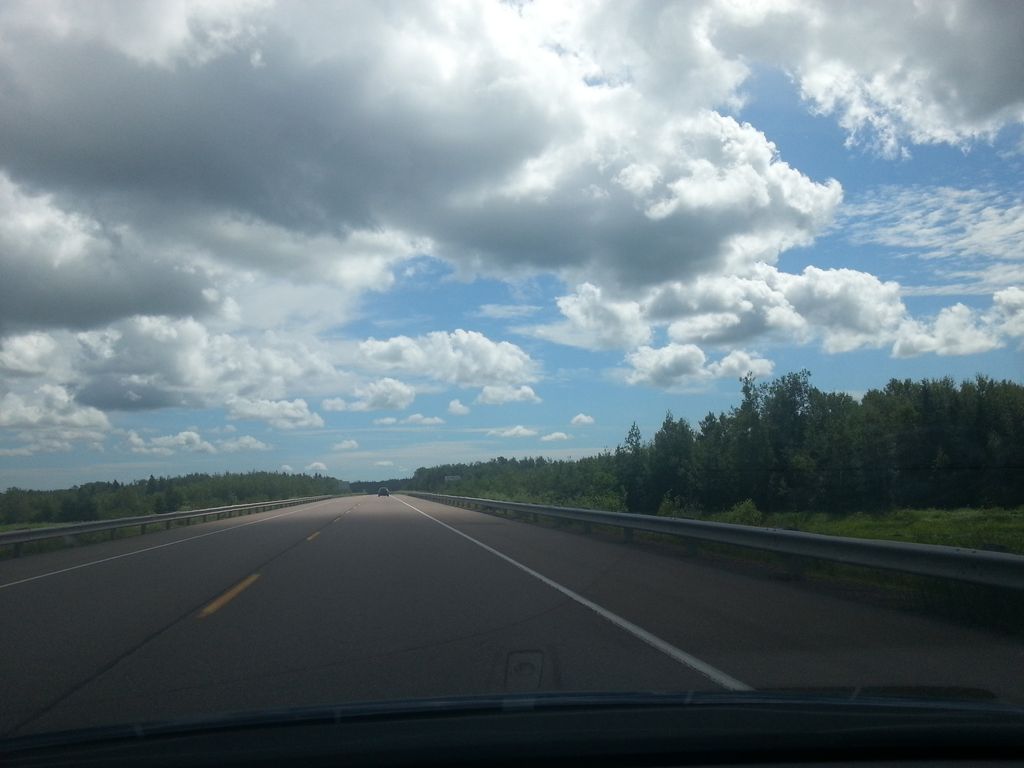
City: charlottetown